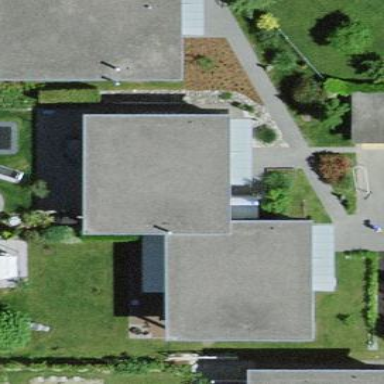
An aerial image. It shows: Residential building.